Field crop: maize
Growth stage: 2
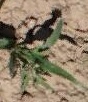
Species: maize